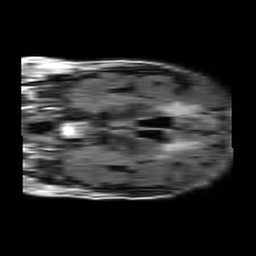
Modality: FLAIR
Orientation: coronal
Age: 48
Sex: female
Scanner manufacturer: philips
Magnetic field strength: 3 T
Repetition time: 11 s
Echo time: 0.125 s